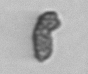
Label: Pseudochattonella_farcimen